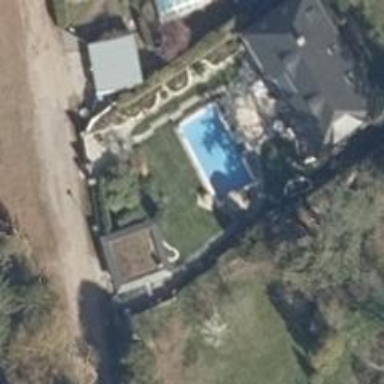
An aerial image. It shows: Swimming pool located in leisure land.